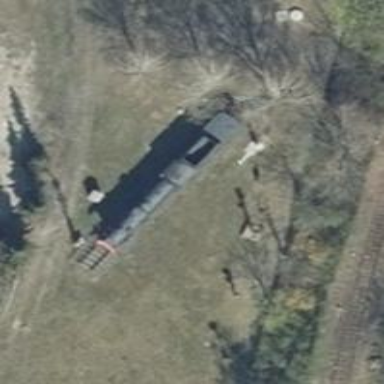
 serving as fascinating attraction for tourists."